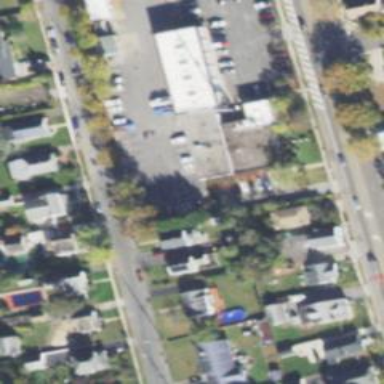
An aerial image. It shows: Commercial building.